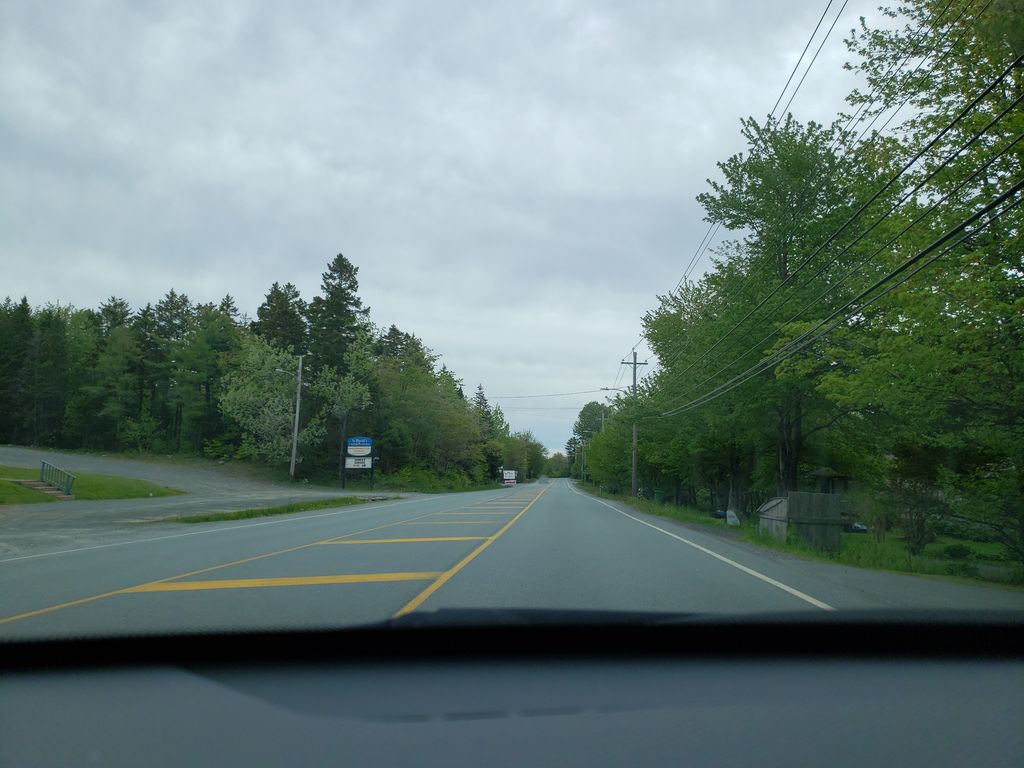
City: halifax